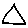
Label: triangle